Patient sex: F
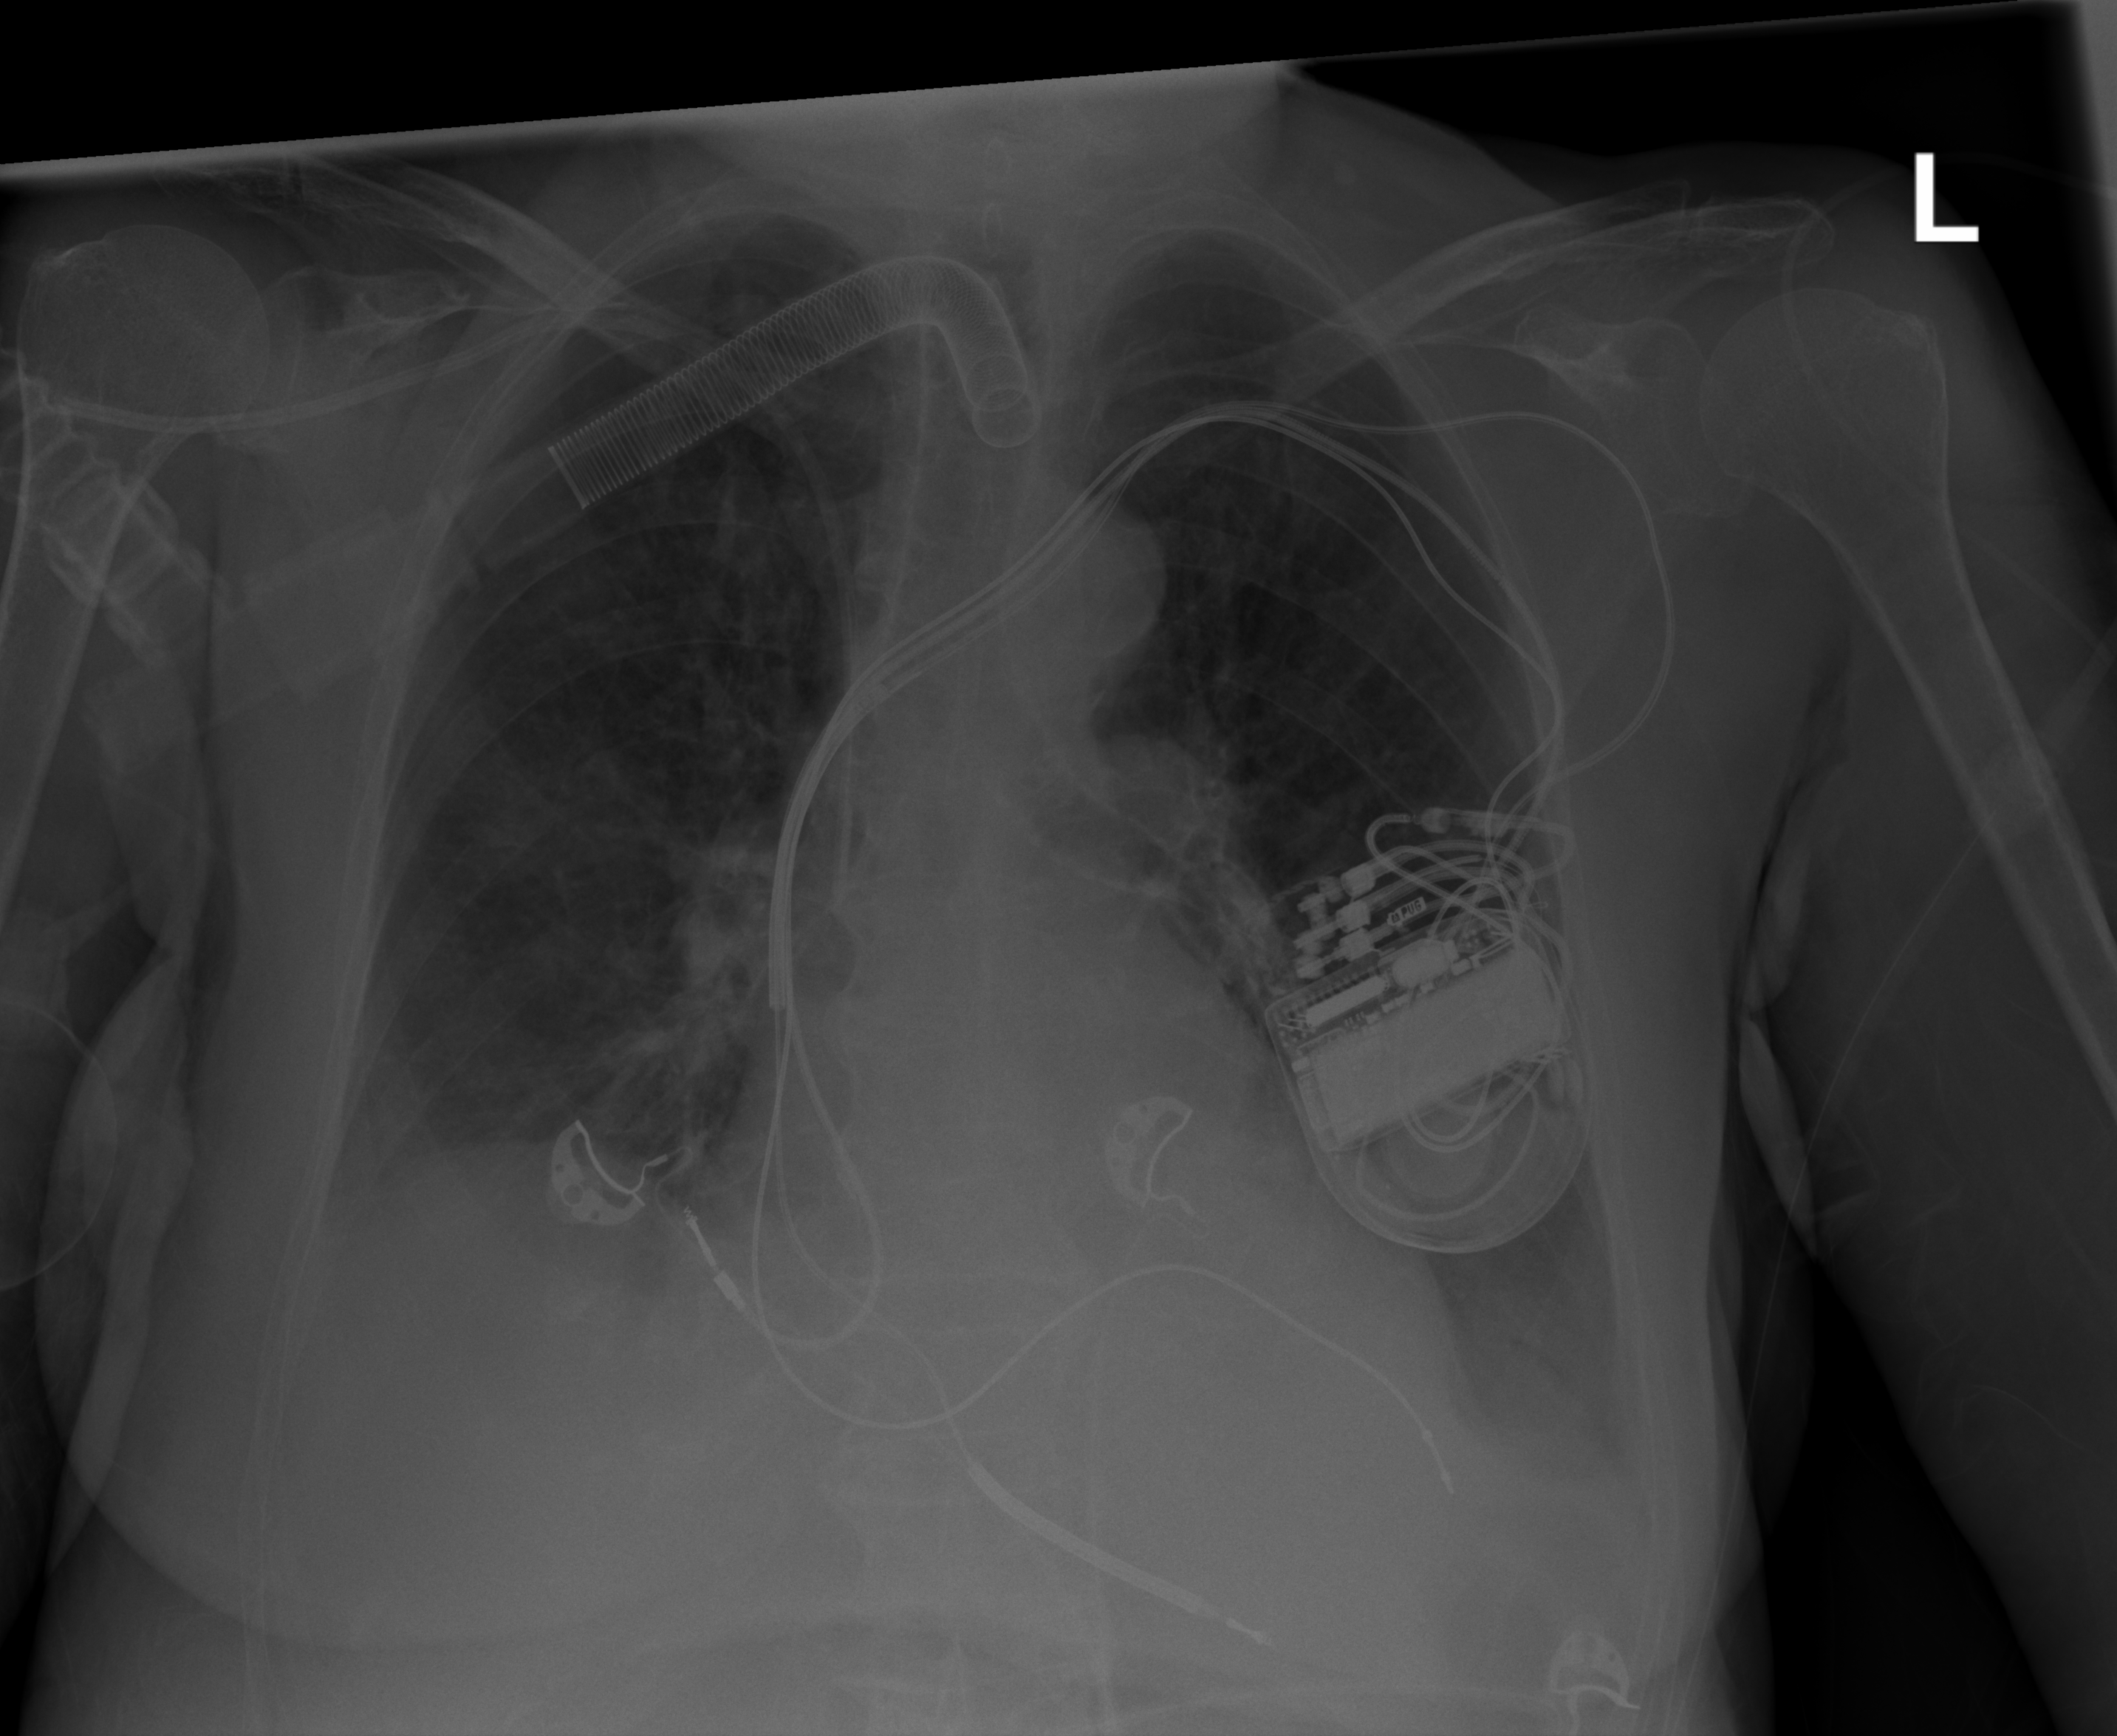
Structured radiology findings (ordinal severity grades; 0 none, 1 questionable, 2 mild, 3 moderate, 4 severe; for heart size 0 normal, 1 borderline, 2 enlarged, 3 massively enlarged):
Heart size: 2
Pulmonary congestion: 0
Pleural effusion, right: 2
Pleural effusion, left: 2
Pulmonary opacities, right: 0
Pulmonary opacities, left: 0
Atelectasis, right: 0
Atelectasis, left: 2